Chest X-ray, PA view. Patient: 44 years old, sex F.
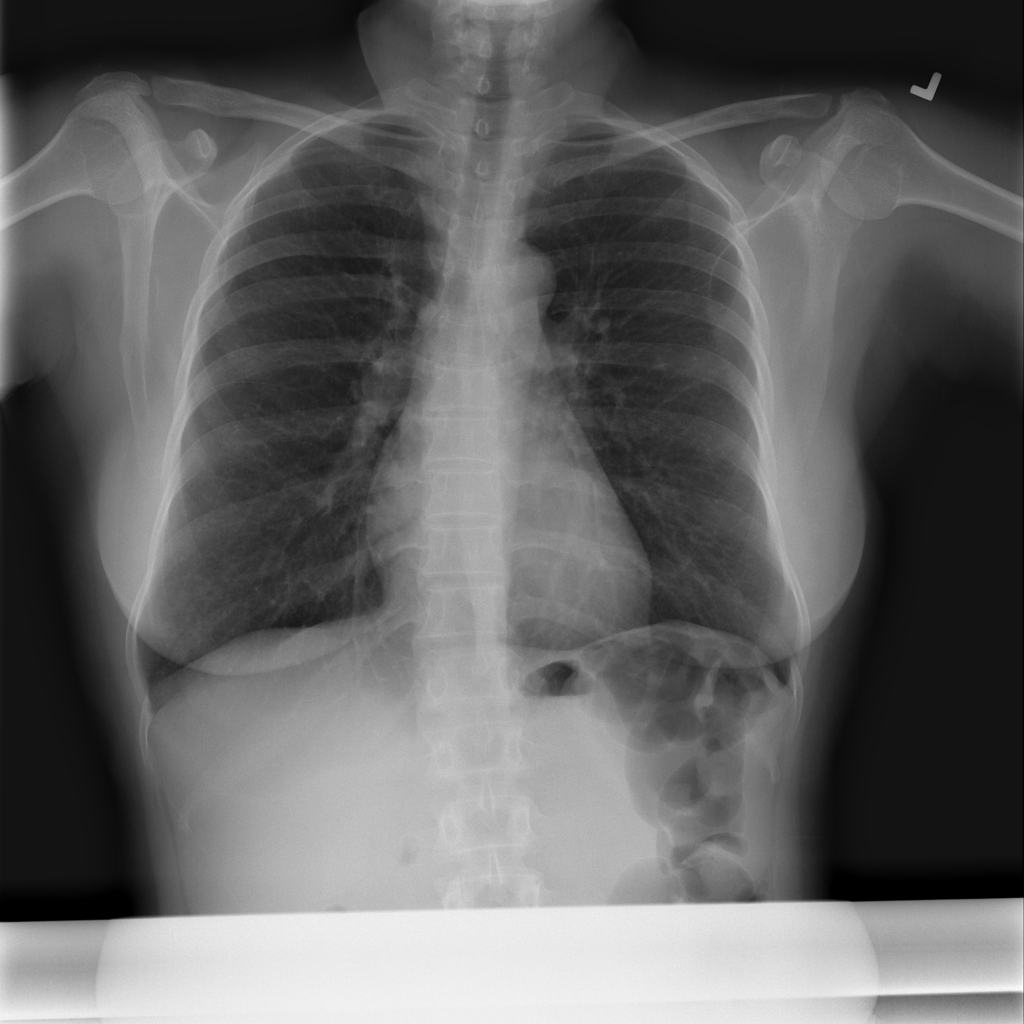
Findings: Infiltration